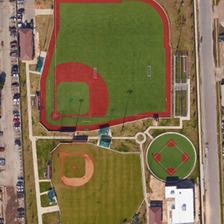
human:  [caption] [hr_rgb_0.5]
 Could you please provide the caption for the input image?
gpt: some square buildings and parking lot are built surrounding the baseball field .

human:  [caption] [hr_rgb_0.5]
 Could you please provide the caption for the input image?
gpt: this sports park has two differently sized baseballfield surrounded by roads .

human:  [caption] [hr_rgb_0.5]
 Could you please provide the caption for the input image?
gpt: some square buildings and parking lot are built surrounding the baseball field .

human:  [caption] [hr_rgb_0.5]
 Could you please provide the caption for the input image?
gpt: a red baseball field and a brown baseball field located in a neighborhood .

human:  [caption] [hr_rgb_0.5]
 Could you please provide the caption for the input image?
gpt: two baseball fields are between two parallel roads .